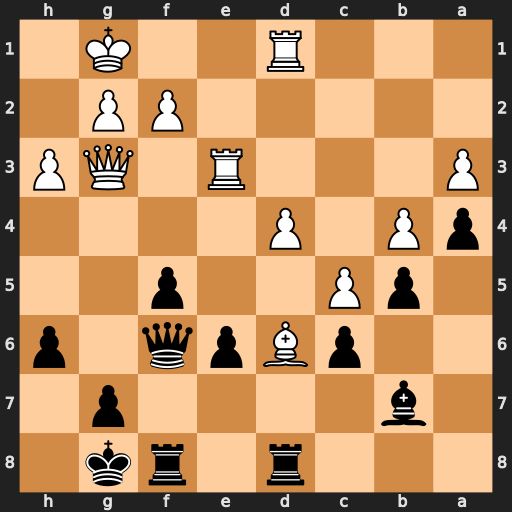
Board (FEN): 3r1rk1/1b4p1/2pBpq1p/1pP2p2/pP1P4/P3R1QP/5PP1/3R2K1
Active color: b
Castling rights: -
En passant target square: -
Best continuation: f4 Qxf4 Qxf4 Bxf4 Rxf4